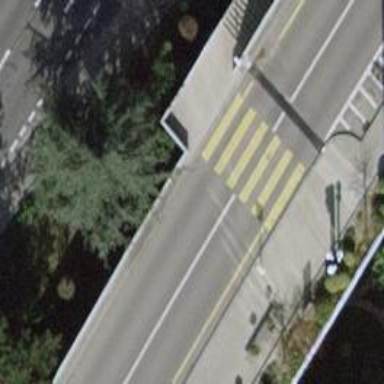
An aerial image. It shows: Uncontrolled zebra crossing on the road.